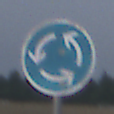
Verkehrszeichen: Kreisverkehr
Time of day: SunriseSunset
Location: Outdoor (Nature)
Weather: Overcast
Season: NotSpecified
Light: Natural